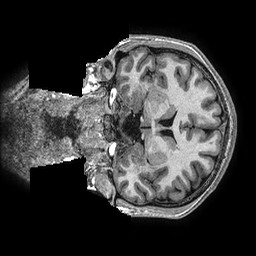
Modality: T1w
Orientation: coronal
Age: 22
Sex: male
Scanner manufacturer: ge
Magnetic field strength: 3 T
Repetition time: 0.006952 s
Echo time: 0.00292 s